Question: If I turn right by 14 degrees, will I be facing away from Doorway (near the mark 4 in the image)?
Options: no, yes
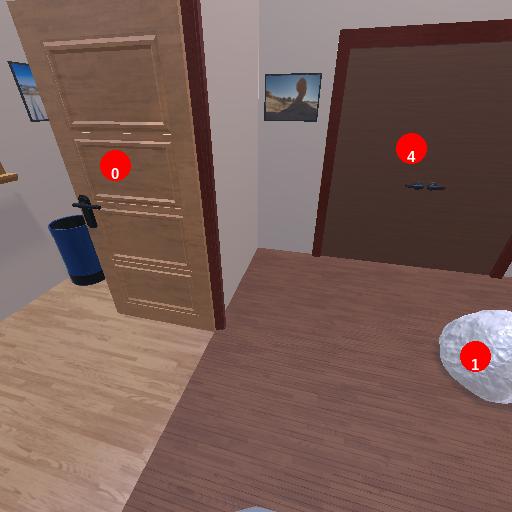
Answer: no